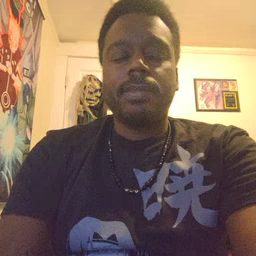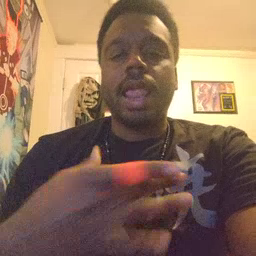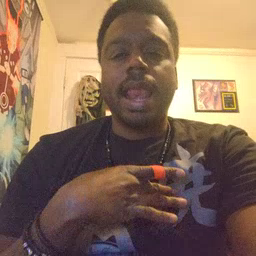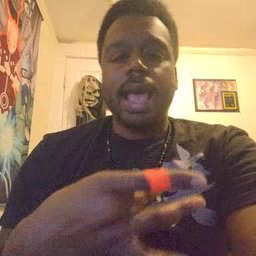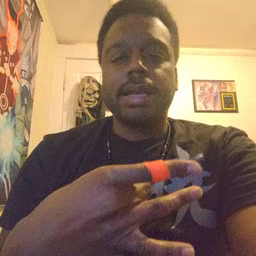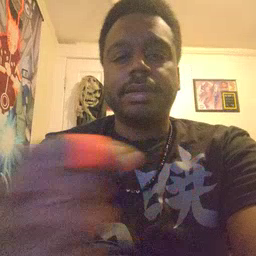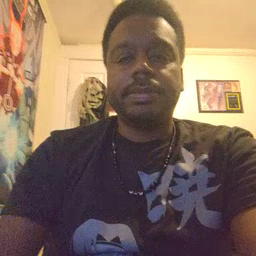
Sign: like